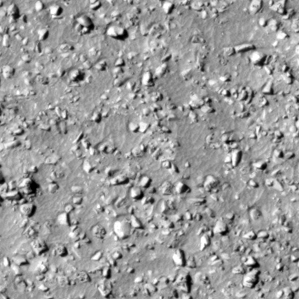
Label: non_frost